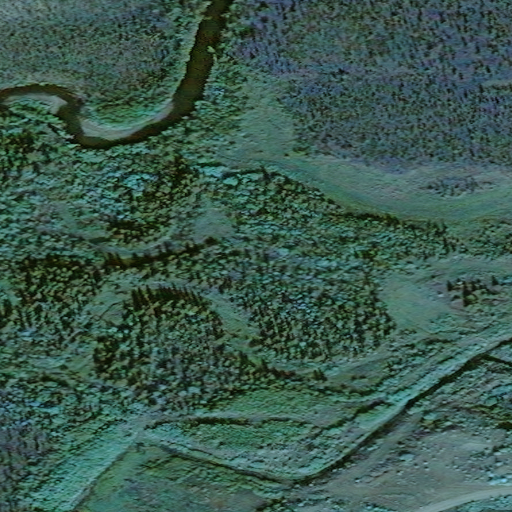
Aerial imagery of valley in Alaska named Queen Gulch containing only unknown